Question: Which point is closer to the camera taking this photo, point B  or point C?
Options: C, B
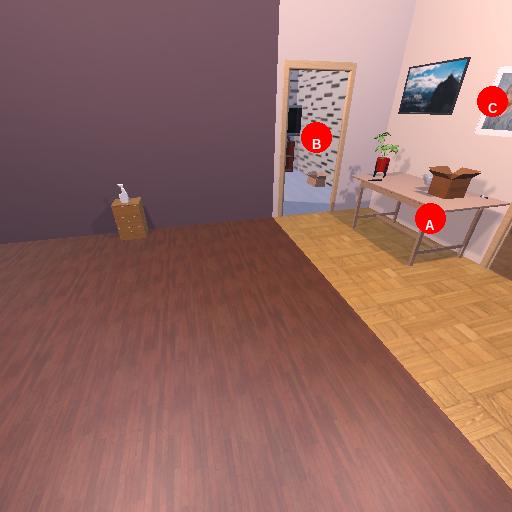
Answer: C